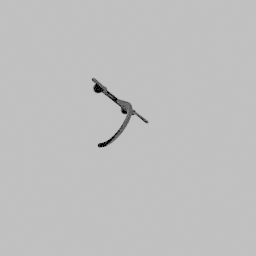
Label: appliances